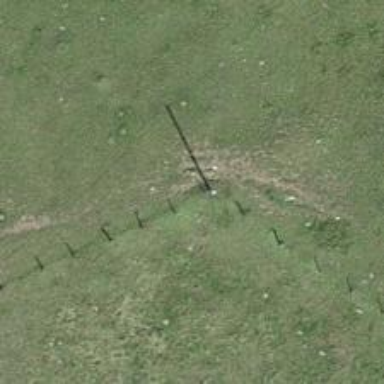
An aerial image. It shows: Power pole.